Question: Alright, so I'm trying to get the distance of a point in a 2d triangle without calculating perpendicular vectors.
'''
float qd = Vector2f.dot(new Vector2f(pos.x, pos.z),
new Vector2f(normal.pos.x, normal.pos.z)) -
Vector2f.dot(new Vector2f(q.center.x, q.center.z),
new Vector2f(normal.pos.x, normal.pos.z));
'''
That's the code I'm using. (Note: it's converting 3f vectors to 2d ones, but you don't have to worry about that). I need the result of the calculation to be between 0 and 1 I.E. 0.5 or something.
If I'm still not explaining right maybe this will help?

My question is: How do I get the distance of a point in a 2d triangle without calculating perpendicular vector's distance? I.E. if the triangle is facing up (y = -1) without any tilt
I would need the distance in the triangle without any X.
Edit1: About what you're saying, Banthar, This is what I got out of it, and it doesn't work, but it seems like it's close to working.
'''
float d = (float) Math.sqrt( 0 /*cause the two x's should be the same */ + Math.pow(pos.z - q.max.z, 2));
float h = (float) Math.sqrt( 0 /*cause the two x's should be the same */ + Math.pow(q.min.z - q.max.z, 2));
float myDist = d/h;
'''
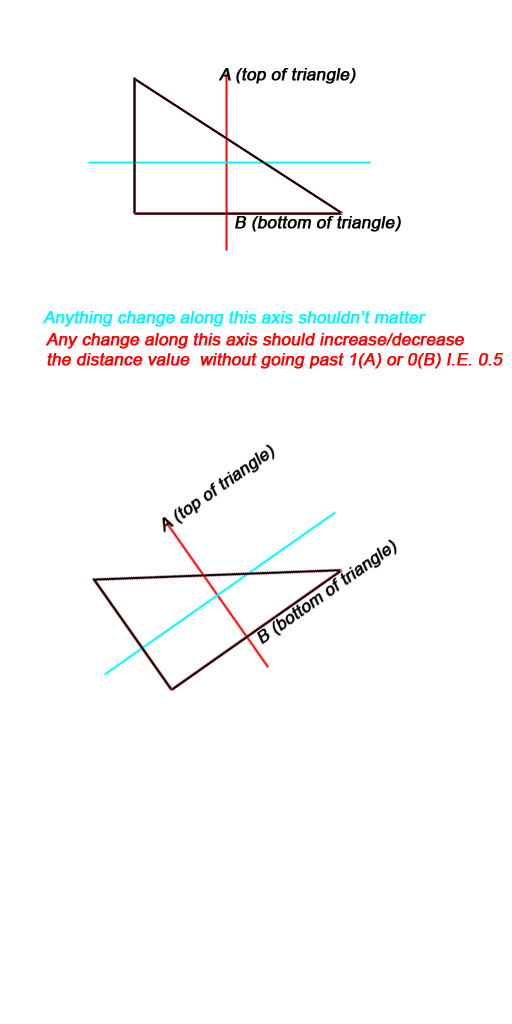
Answer: Let's say your triangle is ABC and the point is P.
The number you are looking for is the distance from P to AB divided by the distance from C to AB.
This is the same as the ratio of the corresponding areas. So you can compute the two areas:
'''
Area(ABP) / Area(ABC)
'''
The best way to compute the triangle area depends on what information you have about your triangle.
If you have the vertices only, then you can use:
'''
Area(ABP) / Area(ABC) = ( Ax*By - Ax*Py + Ay*Px - Ay*Bx + Bx*Py - By*Px ) /
( Ax*By - Ax*Cy + Ay*Cx - Ay*Bx + Bx*Cy - By*Cx )
'''